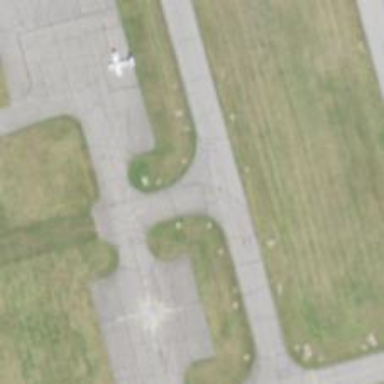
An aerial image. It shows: Image of taxiway at airport.